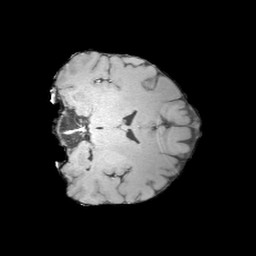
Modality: MP2RAGE
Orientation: coronal